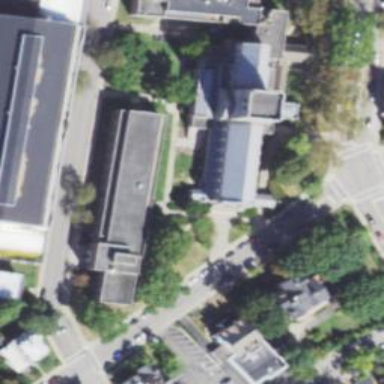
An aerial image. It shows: Church which is place of worship.